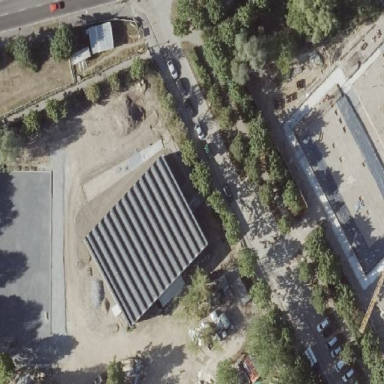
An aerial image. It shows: Sports centre building.